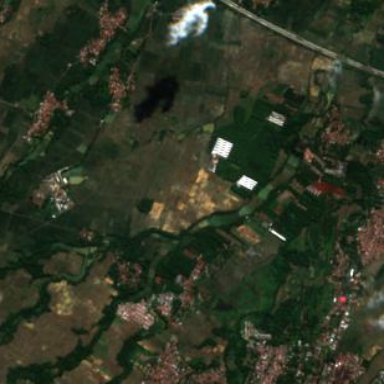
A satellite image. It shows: Farmland with rice crops growing. The produce is rice.